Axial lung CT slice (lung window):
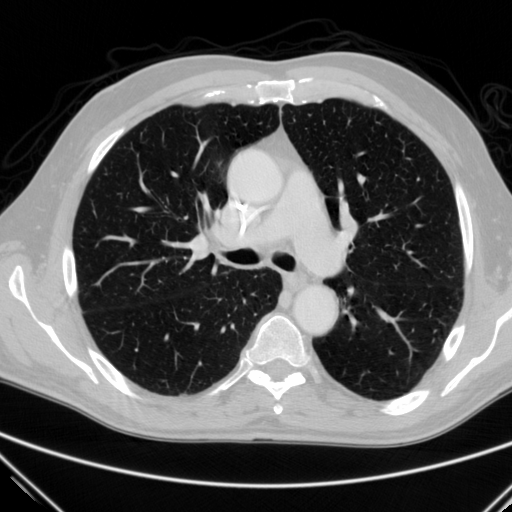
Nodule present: no